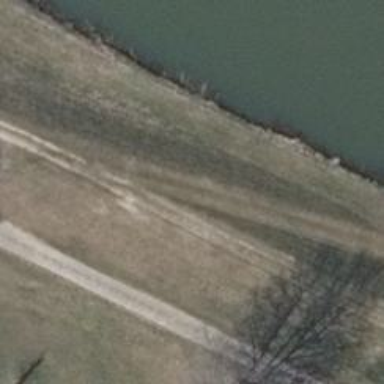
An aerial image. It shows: Grass track with grade5 tracktype.